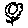
Label: flower